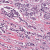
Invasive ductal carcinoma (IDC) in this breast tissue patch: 1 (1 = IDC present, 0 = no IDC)